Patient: sex F, age 72
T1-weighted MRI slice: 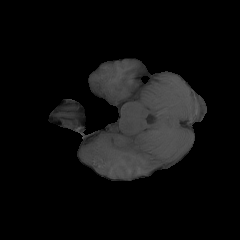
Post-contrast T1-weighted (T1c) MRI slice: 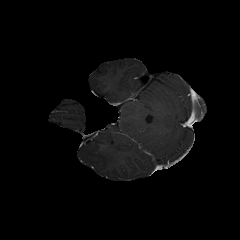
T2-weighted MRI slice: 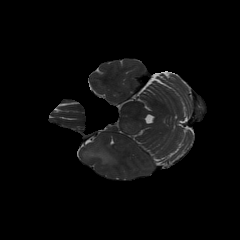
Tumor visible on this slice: yes
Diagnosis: Glioblastoma, IDH-wildtype
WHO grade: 4